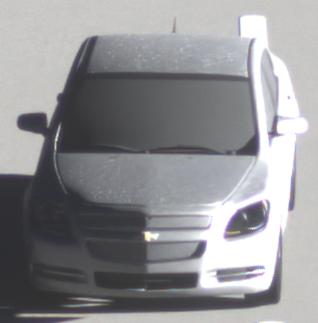
Make: Chevrolet
Model: Malibu 2.4
Detailed model: Malibu
Model produced from: 2012/07
Model produced until: 2014/08
Doors: 4
Color: white
Road condition: dry road
Daytime: sunrise or sunset
Contrast: high contrast